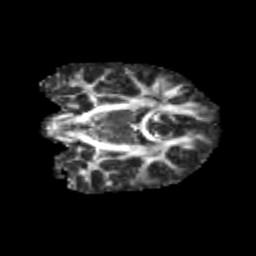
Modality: FA
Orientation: coronal
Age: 10
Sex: male
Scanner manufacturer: siemens
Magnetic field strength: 3 T
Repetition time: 3.8 s
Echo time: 0.07 s